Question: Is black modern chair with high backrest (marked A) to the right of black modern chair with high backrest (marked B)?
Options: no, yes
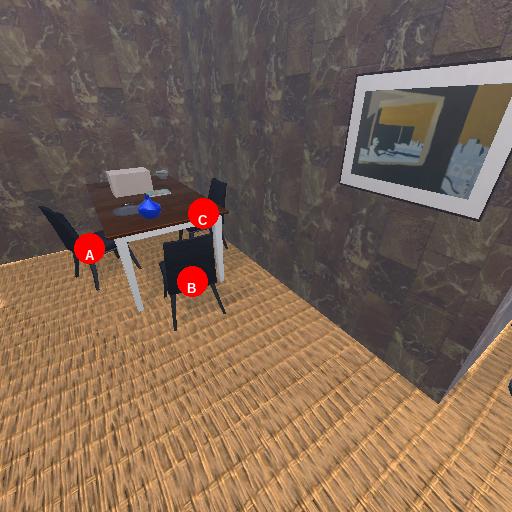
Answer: no